Aerial crown-view tile of a tropical tree (Barro Colorado Island, Panama), acquired 20250217:
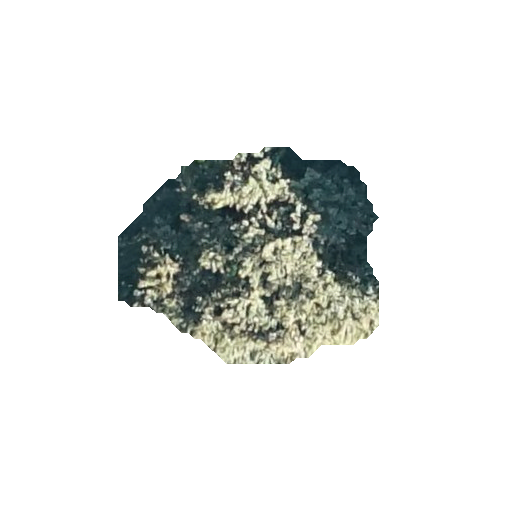
Species: Luehea seemannii
GBIF accepted scientific name: Luehea seemannii
Crown area: 63.835 m²